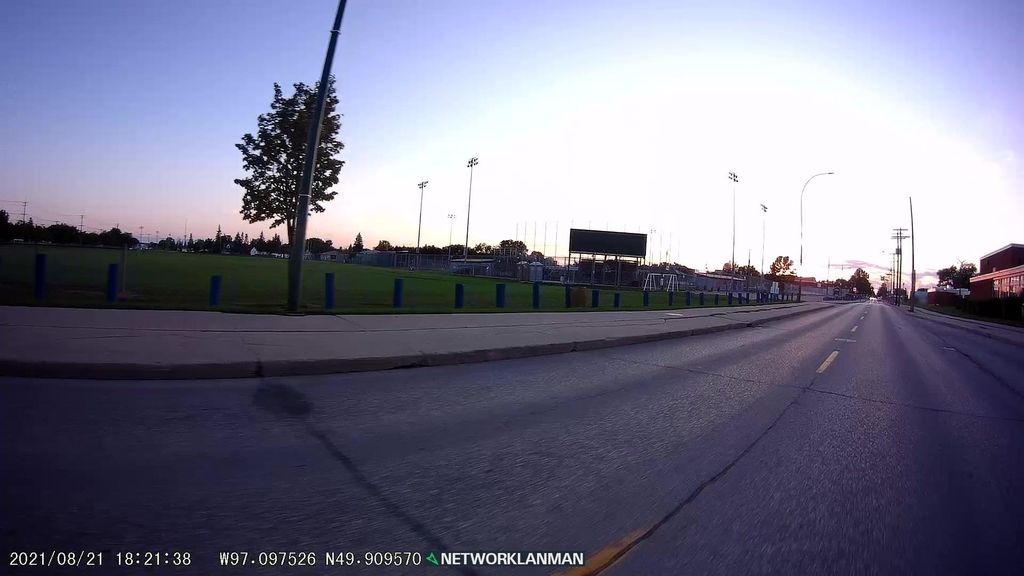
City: winnipeg